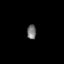
Tissue: skin
Cell type: Epithelial cells
Senescence score: 0.2775
Nuclear area (px): 130
Mean DAPI intensity: 116.608